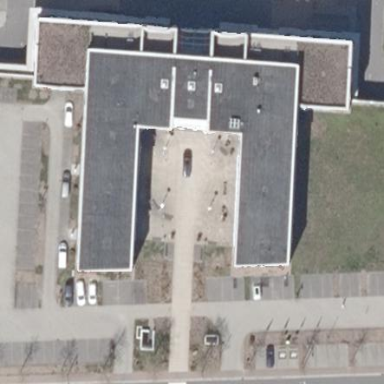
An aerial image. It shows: Rooftop parking area.